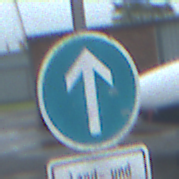
Verkehrszeichen: VorgeschriebeneFahrtrichtungGeradeaus
Zusatzzeichen unten: BesondereFahrzeugeUndTransportgueter8
Umgebung: Outdoor, Suburban
Tageszeit: Midday
Wetter: Overcast
Licht: Natural
Jahreszeit: NotSpecified
Kontrast: LowContrast